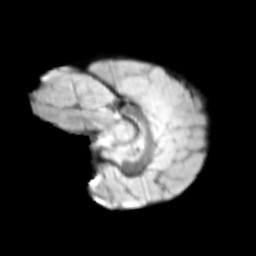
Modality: T2w
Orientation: sagittal
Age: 10
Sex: male
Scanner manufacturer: siemens
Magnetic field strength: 3 T
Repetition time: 3.8 s
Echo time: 0.07 s